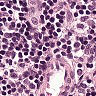
Metastatic tissue present: no